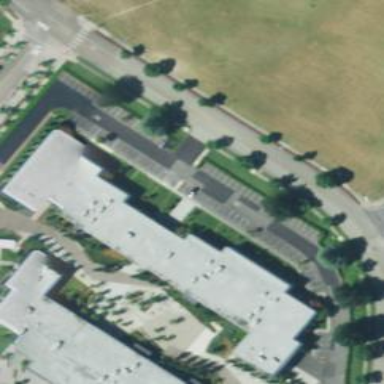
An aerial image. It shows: Office building.